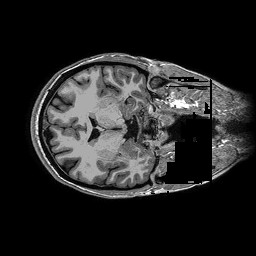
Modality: T1w
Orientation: axial
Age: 31
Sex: female